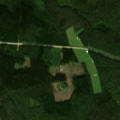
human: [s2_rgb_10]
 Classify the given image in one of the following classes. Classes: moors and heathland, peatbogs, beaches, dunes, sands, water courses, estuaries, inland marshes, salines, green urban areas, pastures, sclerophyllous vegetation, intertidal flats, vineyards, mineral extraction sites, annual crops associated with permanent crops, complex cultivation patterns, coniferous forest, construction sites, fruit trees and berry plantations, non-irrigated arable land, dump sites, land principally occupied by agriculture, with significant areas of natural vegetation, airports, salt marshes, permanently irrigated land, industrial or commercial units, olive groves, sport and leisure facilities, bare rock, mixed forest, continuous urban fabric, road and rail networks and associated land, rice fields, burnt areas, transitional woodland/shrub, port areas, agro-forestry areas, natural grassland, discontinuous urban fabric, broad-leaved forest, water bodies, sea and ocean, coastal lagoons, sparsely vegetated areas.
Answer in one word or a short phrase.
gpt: coniferous forest, mixed forest